Question: i have this code:
'''
<style type="text/css">
div {
margin: 100px auto;
width: 0px;
height: 0px;
border-right: 30px solid transparent;
border-top: 30px solid red;
border-left: 30px solid red;
border-bottom: 30px solid transparent;
border-top-left-radius: 30px;
border-top-right-radius: 30px;
border-bottom-left-radius: 30px;
border-bottom-right-radius: 30px;
position: relative;
}
</style>
<div></div>
'''
that produce:

in firefox,
but in chrome (linux, and windows - didnt try in mac) i see nothing why?
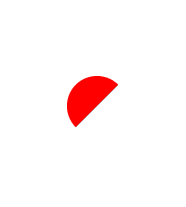
Answer: I believe it is some sort of bug, actually. It works for me if you change the height and width to 1px. This leaves a little white dot, unfortunately, but that can be fixed by changing the background to red and the background-clip to content.
<URL>